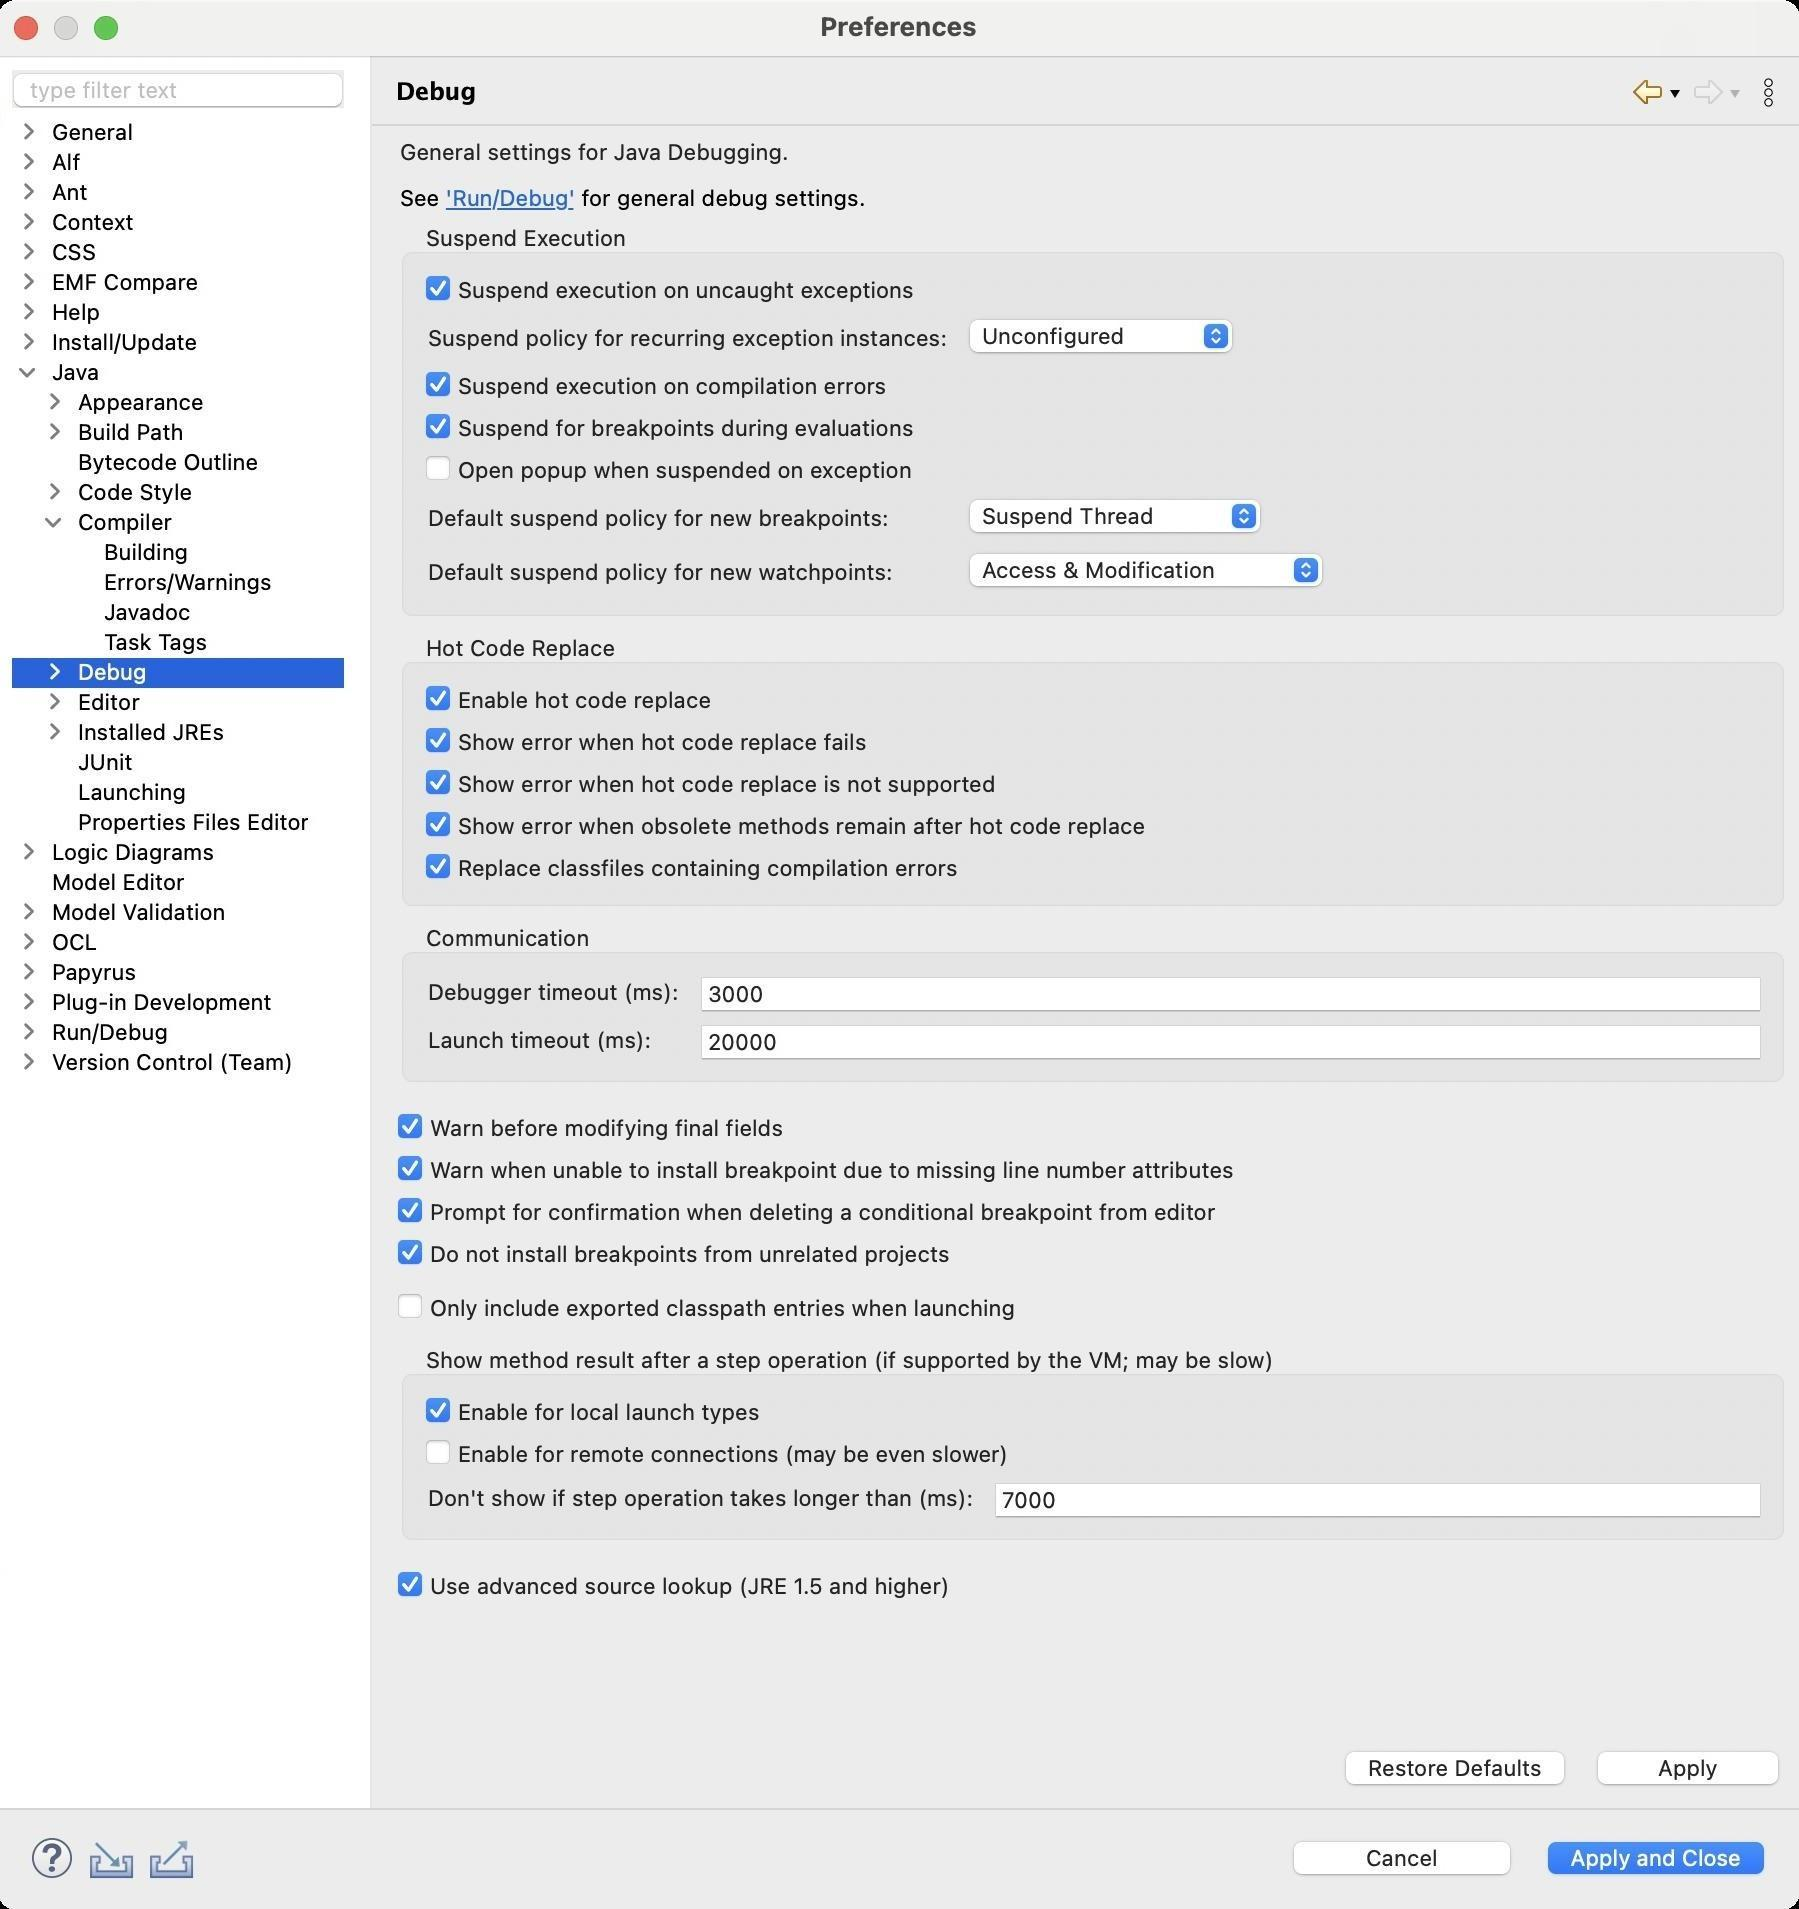
Accessibility tree:
{"name": "Preferences", "role": "AXWindow", "description": null, "role_description": "standard window", "value": null, "position": "480.00;95.00", "size": "901;955", "children": [{"name": "Apply_and_Close", "role": "AXButton", "description": null, "role_description": "button", "value": null, "position": "769.00;917.00", "size": "120;27", "children": []}, {"name": "Cancel", "role": "AXButton", "description": null, "role_description": "button", "value": null, "position": "642.00;917.00", "size": "120;27", "children": []}, {"name": null, "role": "AXToolbar", "description": null, "role_description": "toolbar", "value": null, "position": "12.00;915.00", "size": "90;30", "children": [{"name": "Help", "role": "AXCheckBox", "description": null, "role_description": "checkbox", "value": 0, "position": "12.00;915.00", "size": "30;30", "children": []}, {"name": "Import", "role": "AXButton", "description": null, "role_description": "button", "value": null, "position": "42.00;915.00", "size": "30;30", "children": []}, {"name": "Export", "role": "AXButton", "description": null, "role_description": "button", "value": null, "position": "72.00;915.00", "size": "30;30", "children": []}]}, {"name": null, "role": "AXScrollArea", "description": null, "role_description": "scroll area", "value": null, "position": "199.00;69.00", "size": "697;830", "children": [{"name": "Apply", "role": "AXButton", "description": null, "role_description": "button", "value": null, "position": "794.00;872.00", "size": "102;27", "children": []}, {"name": "Restore_Defaults", "role": "AXButton", "description": null, "role_description": "button", "value": null, "position": "668.00;872.00", "size": "121;27", "children": []}, {"name": "Use_advanced_source_lookup_(JRE_1.5_and_higher)__", "role": "AXCheckBox", "description": null, "role_description": "checkbox", "value": 1, "position": "199.00;785.00", "size": "697;16", "children": []}, {"name": null, "role": "AXStaticText", "description": null, "role_description": "text", "value": "", "position": "199.00;779.00", "size": "697;1", "children": []}, {"name": null, "role": "AXGroup", "description": null, "role_description": "group", "value": null, "position": "199.00;673.00", "size": "697;101", "children": [{"name": null, "role": "AXTextField", "description": null, "role_description": "text field", "value": "7000", "position": "498.00;740.00", "size": "384;19", "children": []}, {"name": null, "role": "AXStaticText", "description": null, "role_description": "text", "value": "Don't show if step operation takes longer than (ms):", "position": "213.00;742.00", "size": "277;14", "children": []}, {"name": "Enable_for_remote_connections_(may_be_even_slower)", "role": "AXCheckBox", "description": null, "role_description": "checkbox", "value": 0, "position": "213.00;719.00", "size": "669;16", "children": []}, {"name": "Enable_for_local_launch_types", "role": "AXCheckBox", "description": null, "role_description": "checkbox", "value": 1, "position": "213.00;698.00", "size": "669;16", "children": []}, {"name": null, "role": "AXStaticText", "description": null, "role_description": "text", "value": "Show method result after a step operation (if supported by the VM; may be slow)", "position": "210.00;673.00", "size": "432;14", "children": []}]}, {"name": null, "role": "AXStaticText", "description": null, "role_description": "text", "value": "", "position": "199.00;667.00", "size": "697;1", "children": []}, {"name": "Only_include_exported_classpath_entries_when_launching", "role": "AXCheckBox", "description": null, "role_description": "checkbox", "value": 0, "position": "199.00;646.00", "size": "697;16", "children": []}, {"name": null, "role": "AXStaticText", "description": null, "role_description": "text", "value": "", "position": "199.00;640.00", "size": "697;1", "children": []}, {"name": "Do_not_install_breakpoints_from_unrelated_projects", "role": "AXCheckBox", "description": null, "role_description": "checkbox", "value": 1, "position": "199.00;619.00", "size": "697;16", "children": []}, {"name": "Prompt_for_confirmation_when_deleting_a_conditional_breakpoint_from_editor", "role": "AXCheckBox", "description": null, "role_description": "checkbox", "value": 1, "position": "199.00;598.00", "size": "697;16", "children": []}, {"name": "Warn_when_unable_to_install_breakpoint_due_to_missing_line_number_attributes", "role": "AXCheckBox", "description": null, "role_description": "checkbox", "value": 1, "position": "199.00;577.00", "size": "697;16", "children": []}, {"name": "Warn_before_modifying_final_fields", "role": "AXCheckBox", "description": null, "role_description": "checkbox", "value": 1, "position": "199.00;556.00", "size": "697;16", "children": []}, {"name": null, "role": "AXStaticText", "description": null, "role_description": "text", "value": "", "position": "199.00;550.00", "size": "697;1", "children": []}, {"name": null, "role": "AXGroup", "description": null, "role_description": "group", "value": null, "position": "199.00;462.00", "size": "697;83", "children": [{"name": null, "role": "AXTextField", "description": null, "role_description": "text field", "value": "20000", "position": "351.00;511.00", "size": "531;19", "children": []}, {"name": null, "role": "AXStaticText", "description": null, "role_description": "text", "value": "Launch timeout (ms):", "position": "213.00;513.00", "size": "116;14", "children": []}, {"name": null, "role": "AXTextField", "description": null, "role_description": "text field", "value": "3000", "position": "351.00;487.00", "size": "531;19", "children": []}, {"name": null, "role": "AXStaticText", "description": null, "role_description": "text", "value": "Debugger timeout (ms):", "position": "213.00;489.00", "size": "130;14", "children": []}, {"name": null, "role": "AXStaticText", "description": null, "role_description": "text", "value": "Communication", "position": "210.00;462.00", "size": "90;14", "children": []}]}, {"name": null, "role": "AXGroup", "description": null, "role_description": "group", "value": null, "position": "199.00;317.00", "size": "697;140", "children": [{"name": "Replace_classfiles_containing_compilation_errors", "role": "AXCheckBox", "description": null, "role_description": "checkbox", "value": 1, "position": "213.00;426.00", "size": "365;16", "children": []}, {"name": "Show_error_when_obsolete_methods_remain_after_hot_code_replace", "role": "AXCheckBox", "description": null, "role_description": "checkbox", "value": 1, "position": "213.00;405.00", "size": "365;16", "children": []}, {"name": "Show_error_when_hot_code_replace_is_not_supported", "role": "AXCheckBox", "description": null, "role_description": "checkbox", "value": 1, "position": "213.00;384.00", "size": "365;16", "children": []}, {"name": "Show_error_when_hot_code_replace_fails", "role": "AXCheckBox", "description": null, "role_description": "checkbox", "value": 1, "position": "213.00;363.00", "size": "365;16", "children": []}, {"name": "Enable_hot_code_replace", "role": "AXCheckBox", "description": null, "role_description": "checkbox", "value": 1, "position": "213.00;342.00", "size": "365;16", "children": []}, {"name": null, "role": "AXStaticText", "description": null, "role_description": "text", "value": "Hot Code Replace", "position": "210.00;317.00", "size": "103;14", "children": []}]}, {"name": null, "role": "AXGroup", "description": null, "role_description": "group", "value": null, "position": "199.00;112.00", "size": "697;200", "children": [{"name": null, "role": "AXPopUpButton", "description": null, "role_description": "pop up button", "value": "Access & Modification", "position": "482.00;275.00", "size": "184;22", "children": []}, {"name": null, "role": "AXStaticText", "description": null, "role_description": "text", "value": "Default suspend policy for new watchpoints:", "position": "213.00;279.00", "size": "264;14", "children": []}, {"name": null, "role": "AXPopUpButton", "description": null, "role_description": "pop up button", "value": "Suspend Thread", "position": "482.00;248.00", "size": "153;22", "children": []}, {"name": null, "role": "AXStaticText", "description": null, "role_description": "text", "value": "Default suspend policy for new breakpoints:", "position": "213.00;252.00", "size": "264;14", "children": []}, {"name": "Open_popup_when_suspended_on_exception", "role": "AXCheckBox", "description": null, "role_description": "checkbox", "value": 0, "position": "213.00;227.00", "size": "453;16", "children": []}, {"name": "Suspend_for_breakpoints_during_evaluations", "role": "AXCheckBox", "description": null, "role_description": "checkbox", "value": 1, "position": "213.00;206.00", "size": "453;16", "children": []}, {"name": "Suspend_execution_on_compilation_errors", "role": "AXCheckBox", "description": null, "role_description": "checkbox", "value": 1, "position": "213.00;185.00", "size": "453;16", "children": []}, {"name": null, "role": "AXPopUpButton", "description": null, "role_description": "pop up button", "value": "Unconfigured", "position": "482.00;158.00", "size": "139;22", "children": []}, {"name": null, "role": "AXStaticText", "description": null, "role_description": "text", "value": "Suspend policy for recurring exception instances:", "position": "213.00;162.00", "size": "264;14", "children": []}, {"name": "Suspend_execution_on_uncaught_exceptions", "role": "AXCheckBox", "description": null, "role_description": "checkbox", "value": 1, "position": "213.00;137.00", "size": "453;16", "children": []}, {"name": null, "role": "AXStaticText", "description": null, "role_description": "text", "value": "Suspend Execution", "position": "210.00;112.00", "size": "108;14", "children": []}]}, {"name": null, "role": "AXScrollArea", "description": null, "role_description": "scroll area", "value": null, "position": "199.00;92.00", "size": "239;15", "children": [{"name": null, "role": "AXTextArea", "description": null, "role_description": "text entry area", "value": "See 'Run/Debug' for general debug settings.", "position": "199.00;92.00", "size": "239;15", "children": [{"name": "'Run/Debug'", "role": "AXLink", "description": null, "role_description": "hyperlink", "value": null, "position": "223.93;92.00", "size": "65;13", "children": []}]}]}, {"name": null, "role": "AXStaticText", "description": null, "role_description": "text", "value": "General settings for Java Debugging.", "position": "199.00;69.00", "size": "697;14", "children": []}]}, {"name": null, "role": "AXToolbar", "description": "", "role_description": "toolbar", "value": null, "position": "814.00;35.00", "size": "82;22", "children": [{"name": "Back_to_Editor", "role": "AXMenuButton", "description": null, "role_description": "menu button", "value": null, "position": "814.00;35.00", "size": "22;22", "children": []}, {"name": "Forward", "role": "AXMenuButton", "description": null, "role_description": "menu button", "value": null, "position": "844.00;35.00", "size": "22;22", "children": []}, {"name": "Additional_Dialog_Actions", "role": "AXButton", "description": null, "role_description": "button", "value": null, "position": "874.00;35.00", "size": "22;22", "children": []}]}, {"name": null, "role": "AXStaticText", "description": "", "role_description": "text", "value": "Debug", "position": "196.00;35.00", "size": "611;21", "children": []}, {"name": null, "role": "AXSplitter", "description": null, "role_description": "splitter", "value": 180, "position": "180.00;28.00", "size": "5;876", "children": []}, {"name": null, "role": "AXScrollArea", "description": null, "role_description": "scroll area", "value": null, "position": "7.00;59.00", "size": "166;845", "children": [{"name": null, "role": "AXOutline", "description": null, "role_description": "outline", "value": null, "position": "7.00;59.00", "size": "166;845", "children": [{"name": null, "role": "AXRow", "description": null, "role_description": "outline row", "value": null, "position": "7.00;59.00", "size": "166;15", "children": [{"name": null, "role": "AXGroup", "description": null, "role_description": "group", "value": null, "position": "7.00;59.00", "size": "149;15", "children": [{"name": null, "role": "AXDisclosureTriangle", "description": null, "role_description": "disclosure triangle", "value": 0, "position": "9.00;59.00", "size": "12;14", "children": []}, {"name": null, "role": "AXStaticText", "description": null, "role_description": "text", "value": "General", "position": "25.00;59.00", "size": "130;14", "children": []}]}]}, {"name": null, "role": "AXRow", "description": null, "role_description": "outline row", "value": null, "position": "7.00;74.00", "size": "166;15", "children": [{"name": null, "role": "AXGroup", "description": null, "role_description": "group", "value": null, "position": "7.00;74.00", "size": "149;15", "children": [{"name": null, "role": "AXDisclosureTriangle", "description": null, "role_description": "disclosure triangle", "value": 0, "position": "9.00;74.00", "size": "12;14", "children": []}, {"name": null, "role": "AXStaticText", "description": null, "role_description": "text", "value": "Alf", "position": "25.00;74.00", "size": "130;14", "children": []}]}]}, {"name": null, "role": "AXRow", "description": null, "role_description": "outline row", "value": null, "position": "7.00;89.00", "size": "166;15", "children": [{"name": null, "role": "AXGroup", "description": null, "role_description": "group", "value": null, "position": "7.00;89.00", "size": "149;15", "children": [{"name": null, "role": "AXDisclosureTriangle", "description": null, "role_description": "disclosure triangle", "value": 0, "position": "9.00;89.00", "size": "12;14", "children": []}, {"name": null, "role": "AXStaticText", "description": null, "role_description": "text", "value": "Ant", "position": "25.00;89.00", "size": "130;14", "children": []}]}]}, {"name": null, "role": "AXRow", "description": null, "role_description": "outline row", "value": null, "position": "7.00;104.00", "size": "166;15", "children": [{"name": null, "role": "AXGroup", "description": null, "role_description": "group", "value": null, "position": "7.00;104.00", "size": "149;15", "children": [{"name": null, "role": "AXDisclosureTriangle", "description": null, "role_description": "disclosure triangle", "value": 0, "position": "9.00;104.00", "size": "12;14", "children": []}, {"name": null, "role": "AXStaticText", "description": null, "role_description": "text", "value": "Context", "position": "25.00;104.00", "size": "130;14", "children": []}]}]}, {"name": null, "role": "AXRow", "description": null, "role_description": "outline row", "value": null, "position": "7.00;119.00", "size": "166;15", "children": [{"name": null, "role": "AXGroup", "description": null, "role_description": "group", "value": null, "position": "7.00;119.00", "size": "149;15", "children": [{"name": null, "role": "AXDisclosureTriangle", "description": null, "role_description": "disclosure triangle", "value": 0, "position": "9.00;119.00", "size": "12;14", "children": []}, {"name": null, "role": "AXStaticText", "description": null, "role_description": "text", "value": "CSS", "position": "25.00;119.00", "size": "130;14", "children": []}]}]}, {"name": null, "role": "AXRow", "description": null, "role_description": "outline row", "value": null, "position": "7.00;134.00", "size": "166;15", "children": [{"name": null, "role": "AXGroup", "description": null, "role_description": "group", "value": null, "position": "7.00;134.00", "size": "149;15", "children": [{"name": null, "role": "AXDisclosureTriangle", "description": null, "role_description": "disclosure triangle", "value": 0, "position": "9.00;134.00", "size": "12;14", "children": []}, {"name": null, "role": "AXStaticText", "description": null, "role_description": "text", "value": "EMF Compare", "position": "25.00;134.00", "size": "130;14", "children": []}]}]}, {"name": null, "role": "AXRow", "description": null, "role_description": "outline row", "value": null, "position": "7.00;149.00", "size": "166;15", "children": [{"name": null, "role": "AXGroup", "description": null, "role_description": "group", "value": null, "position": "7.00;149.00", "size": "149;15", "children": [{"name": null, "role": "AXDisclosureTriangle", "description": null, "role_description": "disclosure triangle", "value": 0, "position": "9.00;149.00", "size": "12;14", "children": []}, {"name": null, "role": "AXStaticText", "description": null, "role_description": "text", "value": "Help", "position": "25.00;149.00", "size": "130;14", "children": []}]}]}, {"name": null, "role": "AXRow", "description": null, "role_description": "outline row", "value": null, "position": "7.00;164.00", "size": "166;15", "children": [{"name": null, "role": "AXGroup", "description": null, "role_description": "group", "value": null, "position": "7.00;164.00", "size": "149;15", "children": [{"name": null, "role": "AXDisclosureTriangle", "description": null, "role_description": "disclosure triangle", "value": 0, "position": "9.00;164.00", "size": "12;14", "children": []}, {"name": null, "role": "AXStaticText", "description": null, "role_description": "text", "value": "Install/Update", "position": "25.00;164.00", "size": "130;14", "children": []}]}]}, {"name": null, "role": "AXRow", "description": null, "role_description": "outline row", "value": null, "position": "7.00;179.00", "size": "166;15", "children": [{"name": null, "role": "AXGroup", "description": null, "role_description": "group", "value": null, "position": "7.00;179.00", "size": "149;15", "children": [{"name": null, "role": "AXDisclosureTriangle", "description": null, "role_description": "disclosure triangle", "value": 1, "position": "9.00;179.00", "size": "12;14", "children": []}, {"name": null, "role": "AXStaticText", "description": null, "role_description": "text", "value": "Java", "position": "25.00;179.00", "size": "130;14", "children": []}]}]}, {"name": null, "role": "AXRow", "description": null, "role_description": "outline row", "value": null, "position": "7.00;194.00", "size": "166;15", "children": [{"name": null, "role": "AXGroup", "description": null, "role_description": "group", "value": null, "position": "7.00;194.00", "size": "149;15", "children": [{"name": null, "role": "AXDisclosureTriangle", "description": null, "role_description": "disclosure triangle", "value": 0, "position": "22.00;194.00", "size": "12;14", "children": []}, {"name": null, "role": "AXStaticText", "description": null, "role_description": "text", "value": "Appearance", "position": "38.00;194.00", "size": "117;14", "children": []}]}]}, {"name": null, "role": "AXRow", "description": null, "role_description": "outline row", "value": null, "position": "7.00;209.00", "size": "166;15", "children": [{"name": null, "role": "AXGroup", "description": null, "role_description": "group", "value": null, "position": "7.00;209.00", "size": "149;15", "children": [{"name": null, "role": "AXDisclosureTriangle", "description": null, "role_description": "disclosure triangle", "value": 0, "position": "22.00;209.00", "size": "12;14", "children": []}, {"name": null, "role": "AXStaticText", "description": null, "role_description": "text", "value": "Build Path", "position": "38.00;209.00", "size": "117;14", "children": []}]}]}, {"name": null, "role": "AXRow", "description": null, "role_description": "outline row", "value": null, "position": "7.00;224.00", "size": "166;15", "children": [{"name": null, "role": "AXStaticText", "description": null, "role_description": "text", "value": "Bytecode Outline", "position": "38.00;224.00", "size": "117;14", "children": []}]}, {"name": null, "role": "AXRow", "description": null, "role_description": "outline row", "value": null, "position": "7.00;239.00", "size": "166;15", "children": [{"name": null, "role": "AXGroup", "description": null, "role_description": "group", "value": null, "position": "7.00;239.00", "size": "149;15", "children": [{"name": null, "role": "AXDisclosureTriangle", "description": null, "role_description": "disclosure triangle", "value": 0, "position": "22.00;239.00", "size": "12;14", "children": []}, {"name": null, "role": "AXStaticText", "description": null, "role_description": "text", "value": "Code Style", "position": "38.00;239.00", "size": "117;14", "children": []}]}]}, {"name": null, "role": "AXRow", "description": null, "role_description": "outline row", "value": null, "position": "7.00;254.00", "size": "166;15", "children": [{"name": null, "role": "AXGroup", "description": null, "role_description": "group", "value": null, "position": "7.00;254.00", "size": "149;15", "children": [{"name": null, "role": "AXDisclosureTriangle", "description": null, "role_description": "disclosure triangle", "value": 1, "position": "22.00;254.00", "size": "12;14", "children": []}, {"name": null, "role": "AXStaticText", "description": null, "role_description": "text", "value": "Compiler", "position": "38.00;254.00", "size": "117;14", "children": []}]}]}, {"name": null, "role": "AXRow", "description": null, "role_description": "outline row", "value": null, "position": "7.00;269.00", "size": "166;15", "children": [{"name": null, "role": "AXStaticText", "description": null, "role_description": "text", "value": "Building", "position": "51.00;269.00", "size": "104;14", "children": []}]}, {"name": null, "role": "AXRow", "description": null, "role_description": "outline row", "value": null, "position": "7.00;284.00", "size": "166;15", "children": [{"name": null, "role": "AXStaticText", "description": null, "role_description": "text", "value": "Errors/Warnings", "position": "51.00;284.00", "size": "104;14", "children": []}]}, {"name": null, "role": "AXRow", "description": null, "role_description": "outline row", "value": null, "position": "7.00;299.00", "size": "166;15", "children": [{"name": null, "role": "AXStaticText", "description": null, "role_description": "text", "value": "Javadoc", "position": "51.00;299.00", "size": "104;14", "children": []}]}, {"name": null, "role": "AXRow", "description": null, "role_description": "outline row", "value": null, "position": "7.00;314.00", "size": "166;15", "children": [{"name": null, "role": "AXStaticText", "description": null, "role_description": "text", "value": "Task Tags", "position": "51.00;314.00", "size": "104;14", "children": []}]}, {"name": null, "role": "AXRow", "description": null, "role_description": "outline row", "value": null, "position": "7.00;329.00", "size": "166;15", "children": [{"name": null, "role": "AXGroup", "description": null, "role_description": "group", "value": null, "position": "7.00;329.00", "size": "149;15", "children": [{"name": null, "role": "AXDisclosureTriangle", "description": null, "role_description": "disclosure triangle", "value": 0, "position": "22.00;329.00", "size": "12;14", "children": []}, {"name": null, "role": "AXStaticText", "description": null, "role_description": "text", "value": "Debug", "position": "38.00;329.00", "size": "117;14", "children": []}]}]}, {"name": null, "role": "AXRow", "description": null, "role_description": "outline row", "value": null, "position": "7.00;344.00", "size": "166;15", "children": [{"name": null, "role": "AXGroup", "description": null, "role_description": "group", "value": null, "position": "7.00;344.00", "size": "149;15", "children": [{"name": null, "role": "AXDisclosureTriangle", "description": null, "role_description": "disclosure triangle", "value": 0, "position": "22.00;344.00", "size": "12;14", "children": []}, {"name": null, "role": "AXStaticText", "description": null, "role_description": "text", "value": "Editor", "position": "38.00;344.00", "size": "117;14", "children": []}]}]}, {"name": null, "role": "AXRow", "description": null, "role_description": "outline row", "value": null, "position": "7.00;359.00", "size": "166;15", "children": [{"name": null, "role": "AXGroup", "description": null, "role_description": "group", "value": null, "position": "7.00;359.00", "size": "149;15", "children": [{"name": null, "role": "AXDisclosureTriangle", "description": null, "role_description": "disclosure triangle", "value": 0, "position": "22.00;359.00", "size": "12;14", "children": []}, {"name": null, "role": "AXStaticText", "description": null, "role_description": "text", "value": "Installed JREs", "position": "38.00;359.00", "size": "117;14", "children": []}]}]}, {"name": null, "role": "AXRow", "description": null, "role_description": "outline row", "value": null, "position": "7.00;374.00", "size": "166;15", "children": [{"name": null, "role": "AXStaticText", "description": null, "role_description": "text", "value": "JUnit", "position": "38.00;374.00", "size": "117;14", "children": []}]}, {"name": null, "role": "AXRow", "description": null, "role_description": "outline row", "value": null, "position": "7.00;389.00", "size": "166;15", "children": [{"name": null, "role": "AXStaticText", "description": null, "role_description": "text", "value": "Launching", "position": "38.00;389.00", "size": "117;14", "children": []}]}, {"name": null, "role": "AXRow", "description": null, "role_description": "outline row", "value": null, "position": "7.00;404.00", "size": "166;15", "children": [{"name": null, "role": "AXStaticText", "description": null, "role_description": "text", "value": "Properties Files Editor", "position": "38.00;404.00", "size": "117;14", "children": []}]}, {"name": null, "role": "AXRow", "description": null, "role_description": "outline row", "value": null, "position": "7.00;419.00", "size": "166;15", "children": [{"name": null, "role": "AXGroup", "description": null, "role_description": "group", "value": null, "position": "7.00;419.00", "size": "149;15", "children": [{"name": null, "role": "AXDisclosureTriangle", "description": null, "role_description": "disclosure triangle", "value": 0, "position": "9.00;419.00", "size": "12;14", "children": []}, {"name": null, "role": "AXStaticText", "description": null, "role_description": "text", "value": "Logic Diagrams", "position": "25.00;419.00", "size": "130;14", "children": []}]}]}, {"name": null, "role": "AXRow", "description": null, "role_description": "outline row", "value": null, "position": "7.00;434.00", "size": "166;15", "children": [{"name": null, "role": "AXStaticText", "description": null, "role_description": "text", "value": "Model Editor", "position": "25.00;434.00", "size": "130;14", "children": []}]}, {"name": null, "role": "AXRow", "description": null, "role_description": "outline row", "value": null, "position": "7.00;449.00", "size": "166;15", "children": [{"name": null, "role": "AXGroup", "description": null, "role_description": "group", "value": null, "position": "7.00;449.00", "size": "149;15", "children": [{"name": null, "role": "AXDisclosureTriangle", "description": null, "role_description": "disclosure triangle", "value": 0, "position": "9.00;449.00", "size": "12;14", "children": []}, {"name": null, "role": "AXStaticText", "description": null, "role_description": "text", "value": "Model Validation", "position": "25.00;449.00", "size": "130;14", "children": []}]}]}, {"name": null, "role": "AXRow", "description": null, "role_description": "outline row", "value": null, "position": "7.00;464.00", "size": "166;15", "children": [{"name": null, "role": "AXGroup", "description": null, "role_description": "group", "value": null, "position": "7.00;464.00", "size": "149;15", "children": [{"name": null, "role": "AXDisclosureTriangle", "description": null, "role_description": "disclosure triangle", "value": 0, "position": "9.00;464.00", "size": "12;14", "children": []}, {"name": null, "role": "AXStaticText", "description": null, "role_description": "text", "value": "OCL", "position": "25.00;464.00", "size": "130;14", "children": []}]}]}, {"name": null, "role": "AXRow", "description": null, "role_description": "outline row", "value": null, "position": "7.00;479.00", "size": "166;15", "children": [{"name": null, "role": "AXGroup", "description": null, "role_description": "group", "value": null, "position": "7.00;479.00", "size": "149;15", "children": [{"name": null, "role": "AXDisclosureTriangle", "description": null, "role_description": "disclosure triangle", "value": 0, "position": "9.00;479.00", "size": "12;14", "children": []}, {"name": null, "role": "AXStaticText", "description": null, "role_description": "text", "value": "Papyrus", "position": "25.00;479.00", "size": "130;14", "children": []}]}]}, {"name": null, "role": "AXRow", "description": null, "role_description": "outline row", "value": null, "position": "7.00;494.00", "size": "166;15", "children": [{"name": null, "role": "AXGroup", "description": null, "role_description": "group", "value": null, "position": "7.00;494.00", "size": "149;15", "children": [{"name": null, "role": "AXDisclosureTriangle", "description": null, "role_description": "disclosure triangle", "value": 0, "position": "9.00;494.00", "size": "12;14", "children": []}, {"name": null, "role": "AXStaticText", "description": null, "role_description": "text", "value": "Plug-in Development", "position": "25.00;494.00", "size": "130;14", "children": []}]}]}, {"name": null, "role": "AXRow", "description": null, "role_description": "outline row", "value": null, "position": "7.00;509.00", "size": "166;15", "children": [{"name": null, "role": "AXGroup", "description": null, "role_description": "group", "value": null, "position": "7.00;509.00", "size": "149;15", "children": [{"name": null, "role": "AXDisclosureTriangle", "description": null, "role_description": "disclosure triangle", "value": 0, "position": "9.00;509.00", "size": "12;14", "children": []}, {"name": null, "role": "AXStaticText", "description": null, "role_description": "text", "value": "Run/Debug", "position": "25.00;509.00", "size": "130;14", "children": []}]}]}, {"name": null, "role": "AXRow", "description": null, "role_description": "outline row", "value": null, "position": "7.00;524.00", "size": "166;15", "children": [{"name": null, "role": "AXGroup", "description": null, "role_description": "group", "value": null, "position": "7.00;524.00", "size": "149;15", "children": [{"name": null, "role": "AXDisclosureTriangle", "description": null, "role_description": "disclosure triangle", "value": 0, "position": "9.00;524.00", "size": "12;14", "children": []}, {"name": null, "role": "AXStaticText", "description": null, "role_description": "text", "value": "Version Control (Team)", "position": "25.00;524.00", "size": "130;14", "children": []}]}]}, {"name": null, "role": "AXColumn", "description": null, "role_description": "column", "value": null, "position": "7.00;59.00", "size": "149;845", "children": []}]}]}, {"name": "type_filter_text", "role": "AXTextField", "description": null, "role_description": "search text field", "value": "", "position": "7.00;35.00", "size": "166;19", "children": []}, {"name": null, "role": "AXButton", "description": null, "role_description": "close button", "value": null, "position": "7.00;6.00", "size": "14;16", "children": []}, {"name": null, "role": "AXButton", "description": null, "role_description": "zoom button", "value": null, "position": "47.00;6.00", "size": "14;16", "children": [{"name": null, "role": "AXGroup", "description": null, "role_description": "group", "value": null, "position": "47.00;6.00", "size": "14;16", "children": [{"name": null, "role": "AXGroup", "description": null, "role_description": "group", "value": null, "position": "47.00;6.00", "size": "14;16", "children": []}]}]}, {"name": null, "role": "AXButton", "description": null, "role_description": "minimize button", "value": null, "position": "27.00;6.00", "size": "14;16", "children": []}, {"name": null, "role": "AXStaticText", "description": null, "role_description": "text", "value": "Preferences", "position": "409.00;5.00", "size": "83;16", "children": []}]}